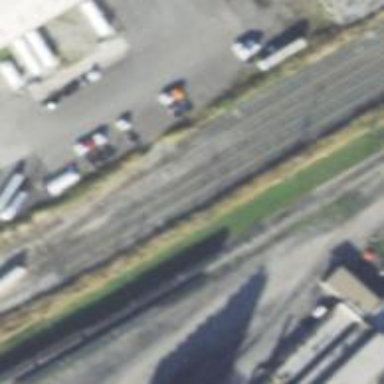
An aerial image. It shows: Railway siding for service.